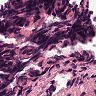
Metastatic tissue present: no